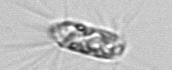
Label: Corethron_hystrix